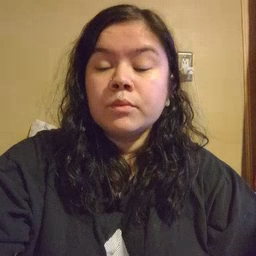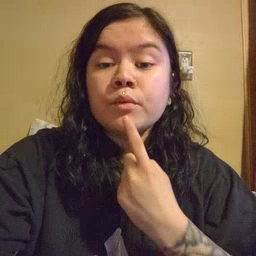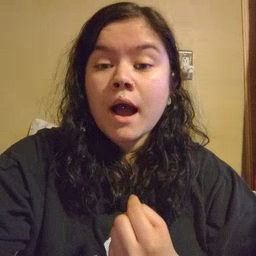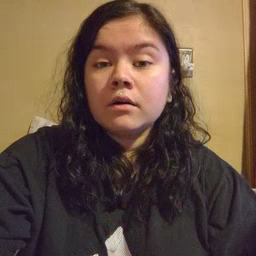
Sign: red